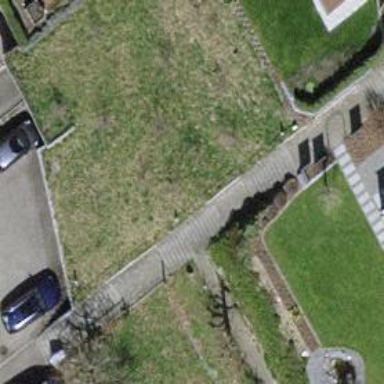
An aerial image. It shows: Set of steps on the road.